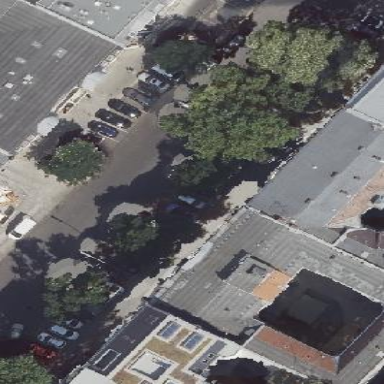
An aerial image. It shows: Perpendicular street-side parking area.